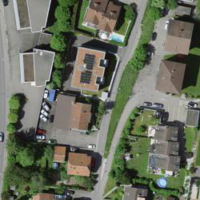
EUNIS habitat code: 54
Species observed at this site:
Orchis militaris
Fagopyrum esculentum
Silene dioica
Dactylorhiza sambucina